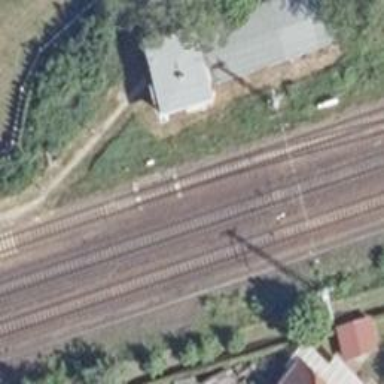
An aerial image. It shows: Railway switch with the turnout side on the right.